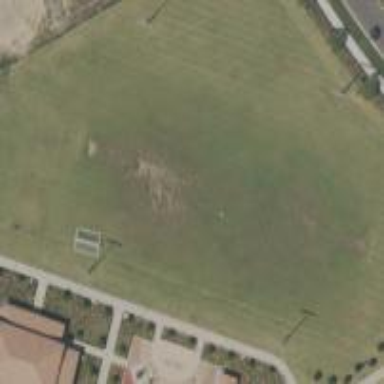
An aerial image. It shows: Soccer pitch for outdoor sports and leisure activities.